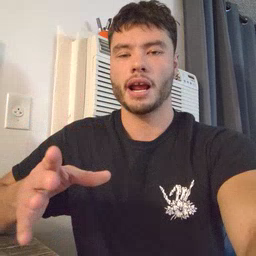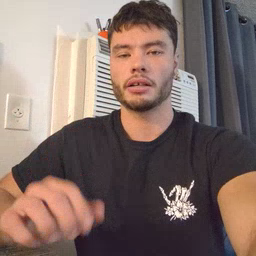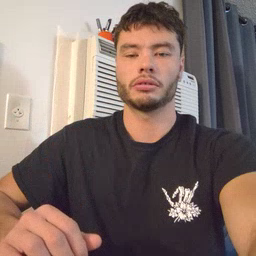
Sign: hate